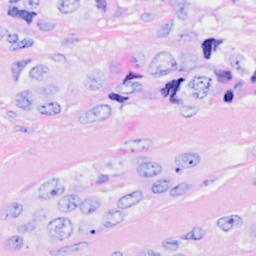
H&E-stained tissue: Breast